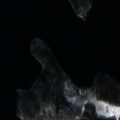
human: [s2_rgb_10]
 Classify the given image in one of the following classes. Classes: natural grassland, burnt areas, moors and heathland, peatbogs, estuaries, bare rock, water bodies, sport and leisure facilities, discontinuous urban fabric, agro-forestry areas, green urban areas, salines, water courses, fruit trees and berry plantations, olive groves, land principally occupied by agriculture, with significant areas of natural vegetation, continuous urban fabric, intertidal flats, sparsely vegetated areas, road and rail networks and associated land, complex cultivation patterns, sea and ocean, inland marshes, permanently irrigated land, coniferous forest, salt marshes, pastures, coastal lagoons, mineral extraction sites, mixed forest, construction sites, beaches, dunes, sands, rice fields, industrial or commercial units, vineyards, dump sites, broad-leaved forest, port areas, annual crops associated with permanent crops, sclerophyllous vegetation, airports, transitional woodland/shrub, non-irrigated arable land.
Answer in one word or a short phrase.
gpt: coniferous forest, mixed forest, water bodies